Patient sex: M
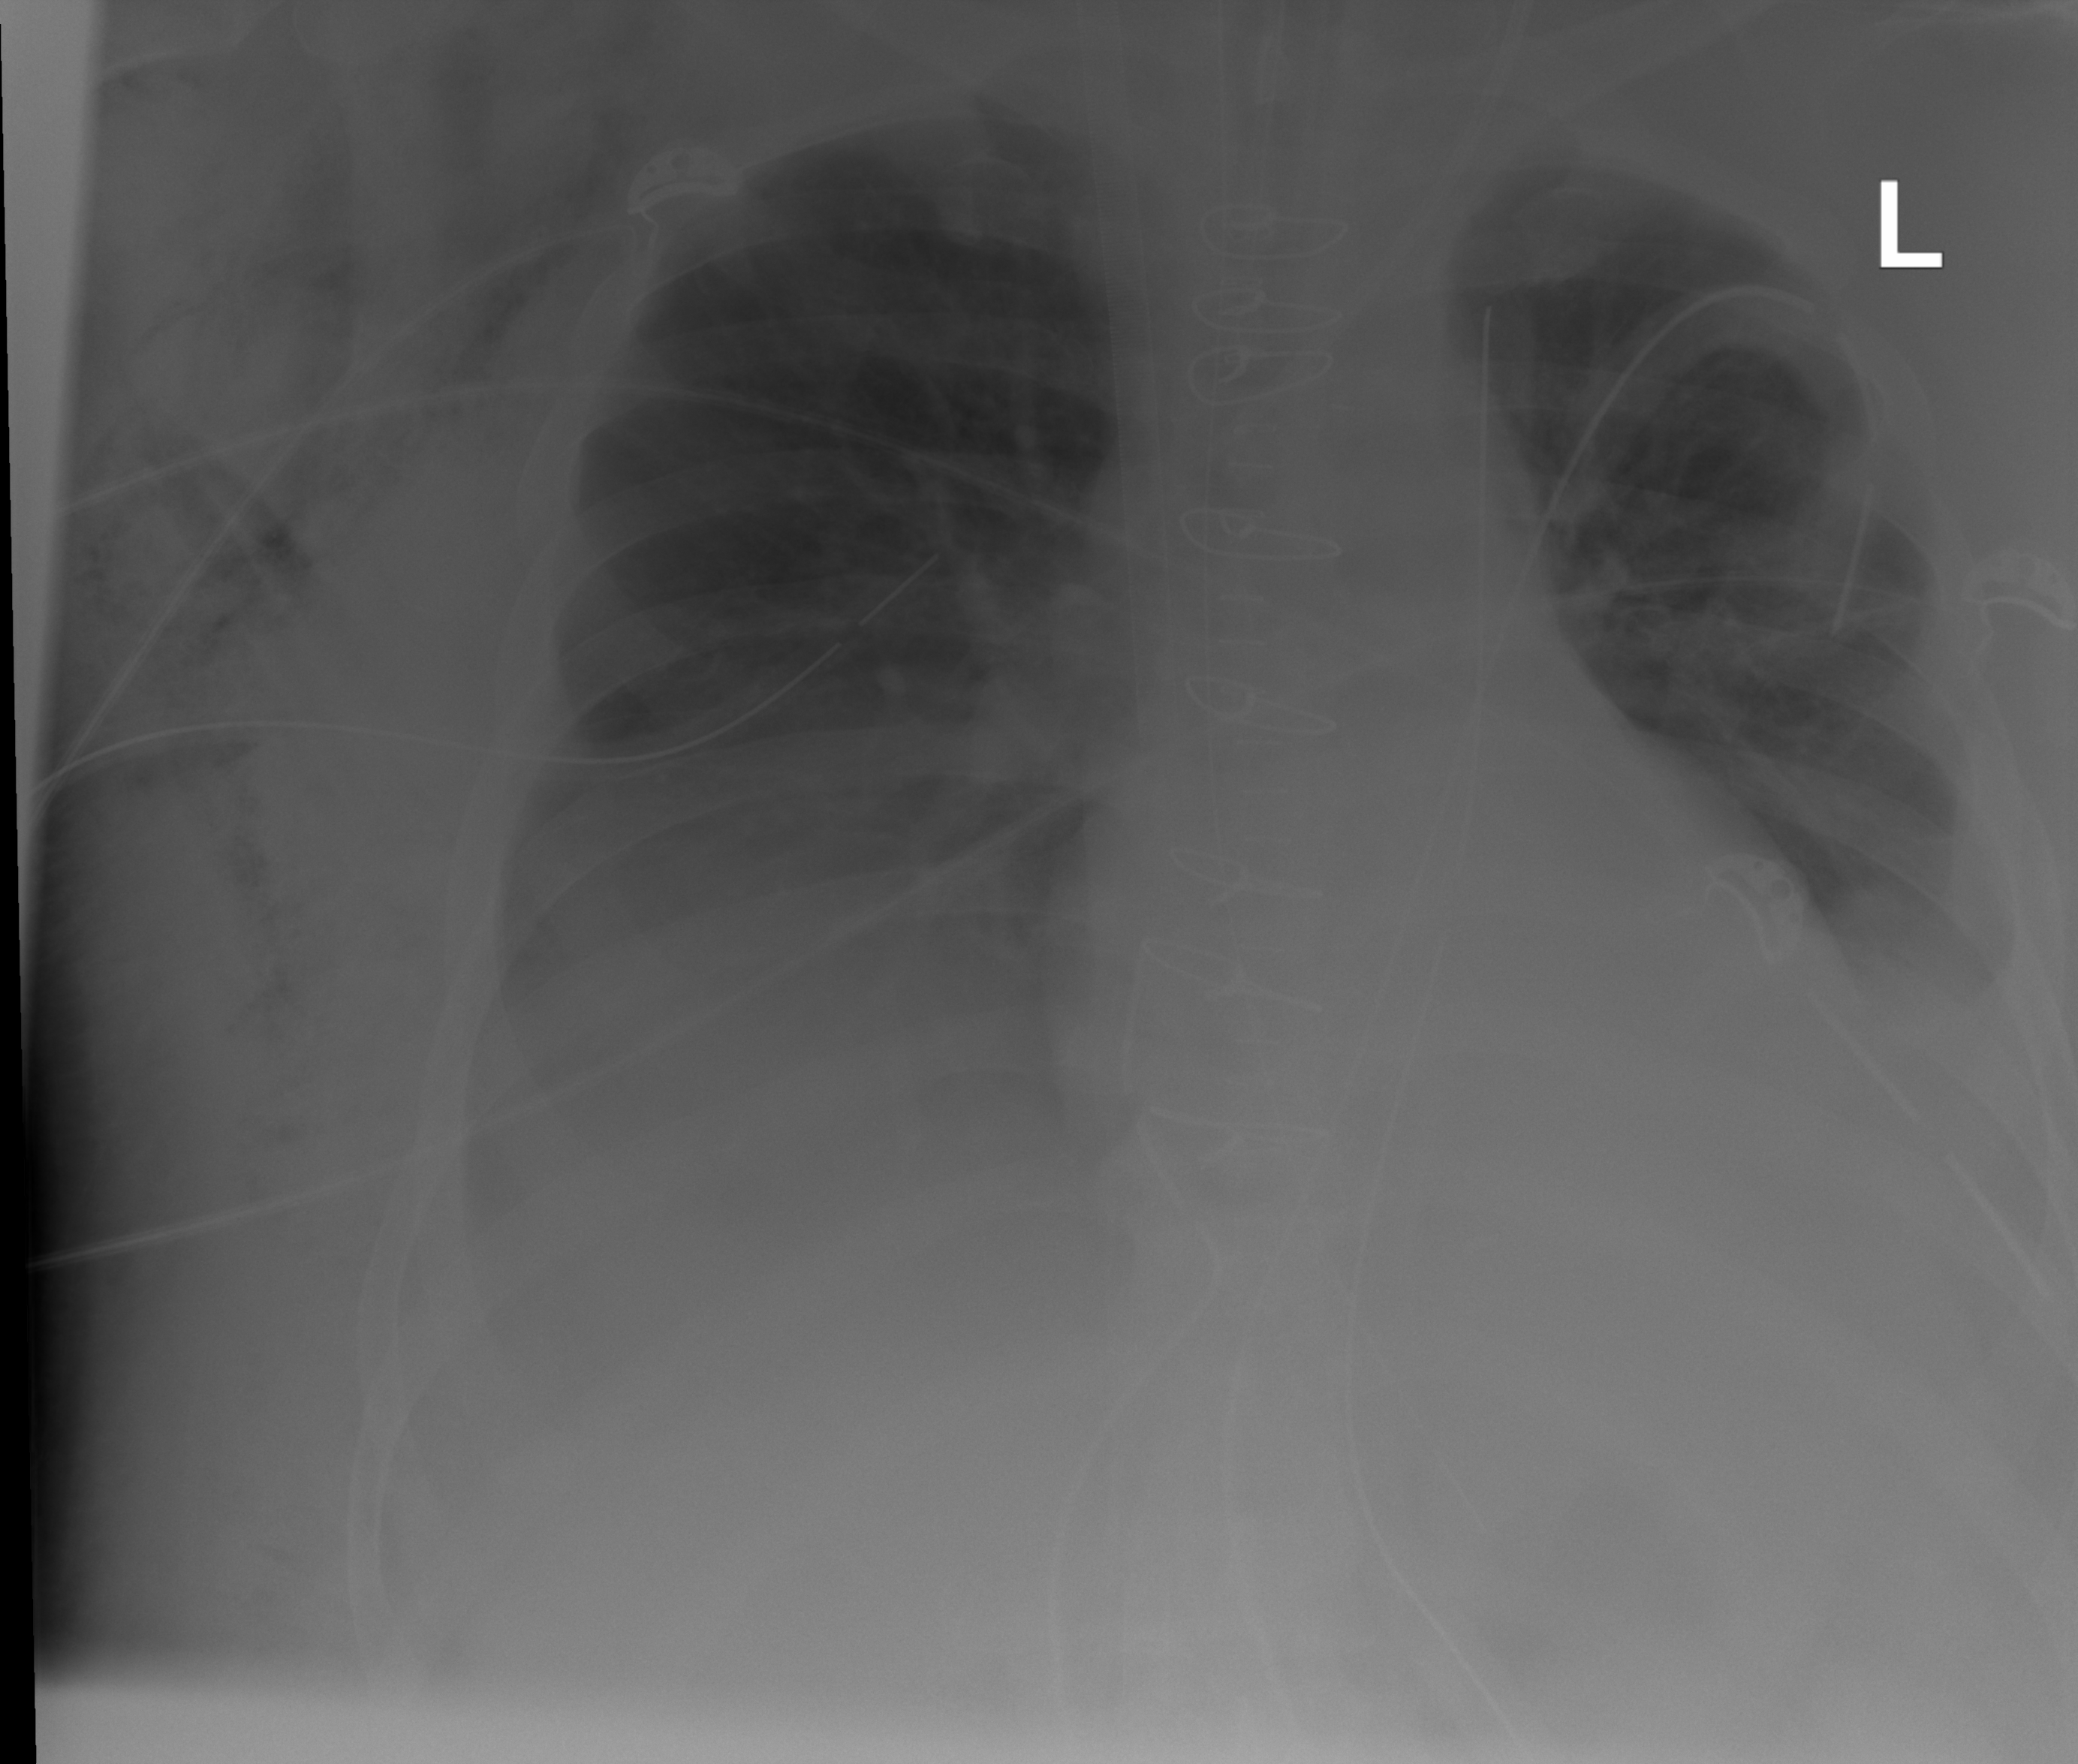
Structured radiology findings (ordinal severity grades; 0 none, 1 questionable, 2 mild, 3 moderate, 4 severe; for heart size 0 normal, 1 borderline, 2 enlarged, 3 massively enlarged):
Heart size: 2
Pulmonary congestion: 2
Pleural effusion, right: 3
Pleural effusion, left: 2
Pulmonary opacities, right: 0
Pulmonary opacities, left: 0
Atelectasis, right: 2
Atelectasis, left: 2